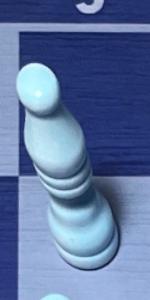
Label: Bishop_White